Question: I am writing an application in C++ using wxWidgets as the GUI library and I want to create custom windows. I want them to look like Visual Studio or 3ds Max. Is it possible to remove the border but leave resize and move functionality? I can use 'wxBORDER_NONE' and catch all events to remove and resize (I hope) but in my opinion there should be easier way to customize the look of a wxFrame. Maybe something like a file which contains all needed bitmaps and settings or something like that?
Example image with these functions which I need:

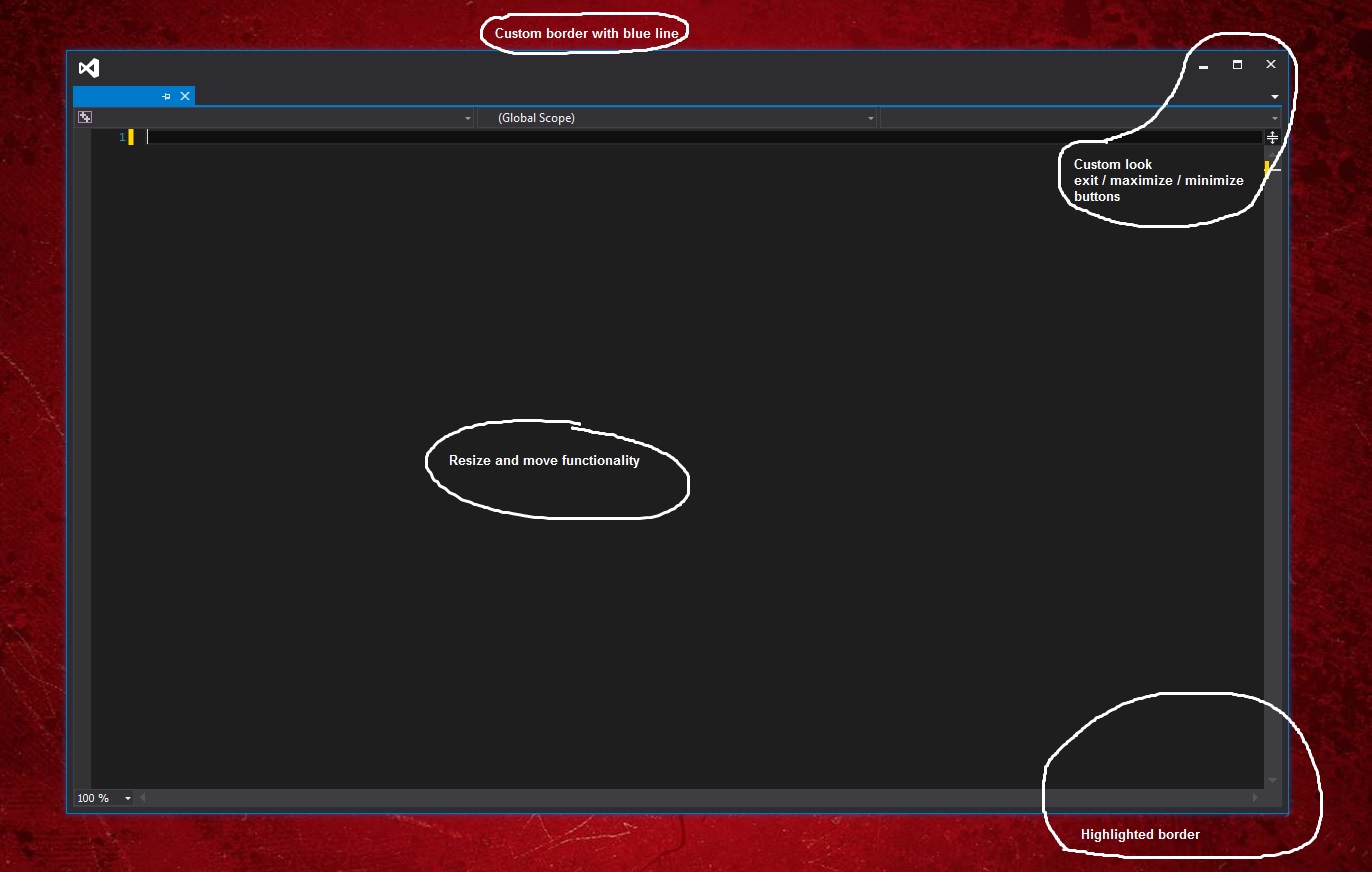
Answer: You won't be able to do this in a portable way and so wxWidgets doesn't provide any API for it. But you can do it for Windows only in the usual way, i.e. removing the normal borders ('wxBORDER_NONE' style) and handling 'WM_NCHITTEST' in your overridden 'MSWWindowProc()' to pretend that specific parts of your window behave as standard borders.